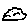
Label: cloud